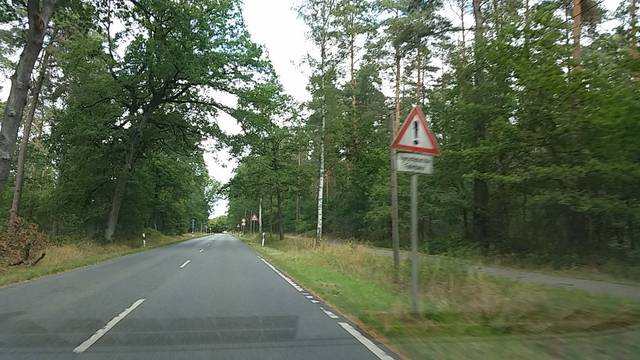
Region: Germany
Coordinates: 52.46, 10.785